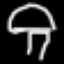
Label: mushroom